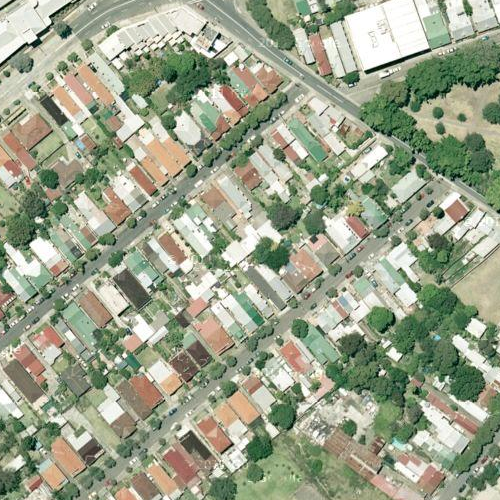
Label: sydney